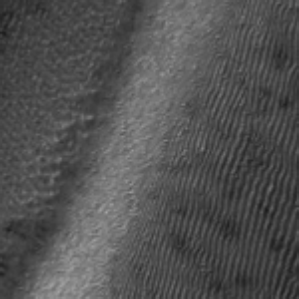
Label: frost